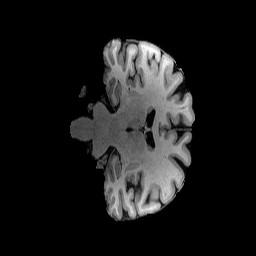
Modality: T1w
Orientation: coronal
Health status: healthy